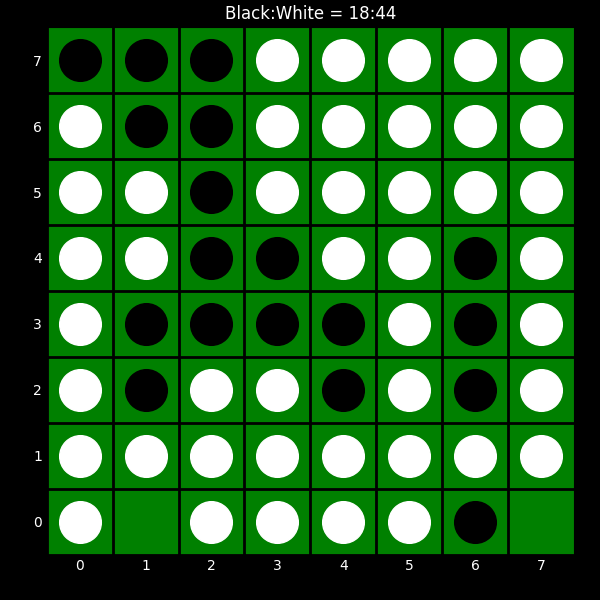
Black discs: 18
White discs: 44